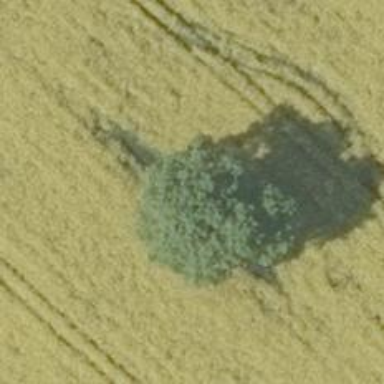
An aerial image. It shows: Beautiful tree in nature.